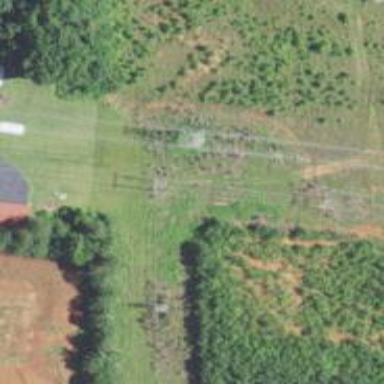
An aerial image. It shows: H-frame designed tower for power lines.